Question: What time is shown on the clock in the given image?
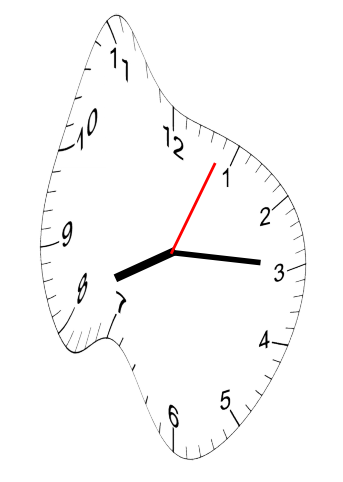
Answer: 08:15:04